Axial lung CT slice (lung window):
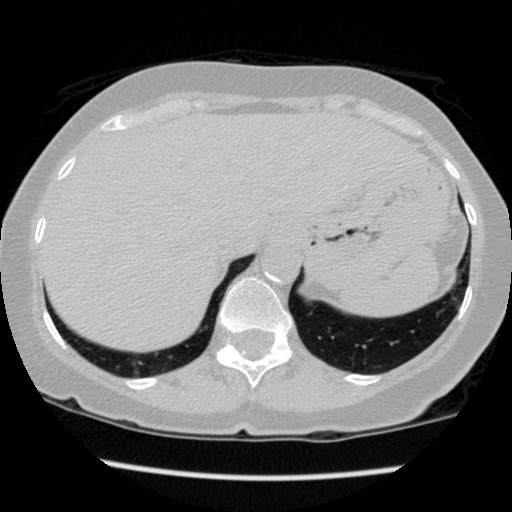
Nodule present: no